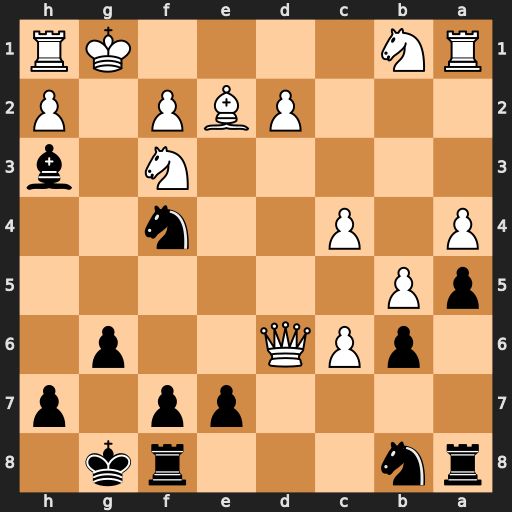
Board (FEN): rn3rk1/4pp1p/1pPQ2p1/pP6/P1P2n2/5N1b/3PBP1P/RN4KR
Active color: b
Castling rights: -
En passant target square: -
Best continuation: Nxe2#